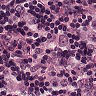
Metastatic tissue present: yes